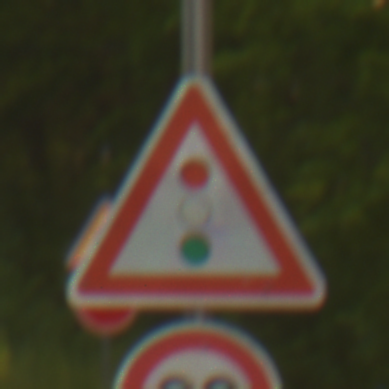
Verkehrszeichen: Lichtzeichenanlage
Zusatzzeichen unten: Geschwindigkeit80
Umgebung: Outdoor, RoadRail
Tageszeit: SunriseSunset
Wetter: Clear
Licht: Natural
Jahreszeit: NotSpecified
Kontrast: LowContrast